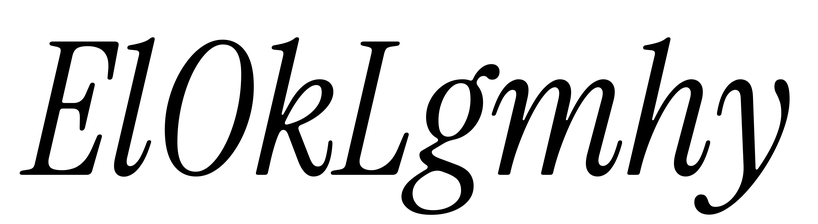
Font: InstrumentSerif-Italic